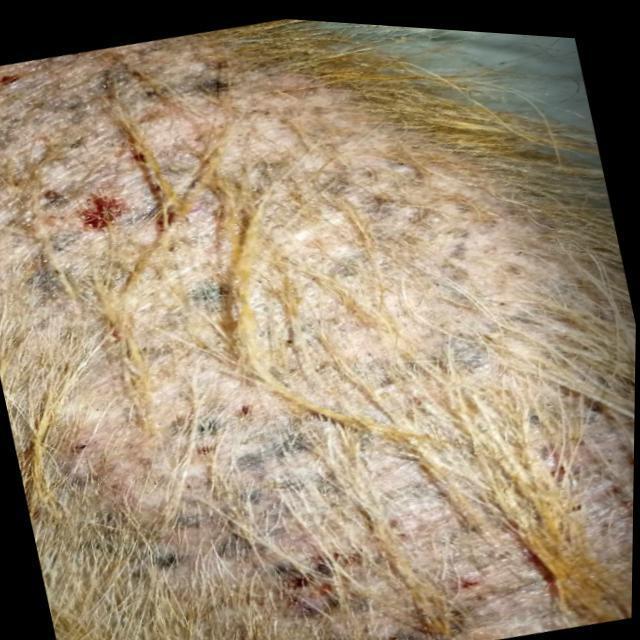
Canine demodicosis (Demodex mange) — caused by Demodex canis mites. Presents with alopecia, follicular papules, pustules, and comedones. Often localized on face and forelimbs.